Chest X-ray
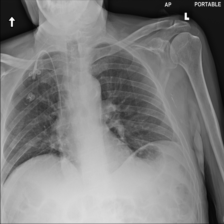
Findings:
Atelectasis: negative
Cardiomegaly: negative
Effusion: negative
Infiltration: negative
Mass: negative
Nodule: negative
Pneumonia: negative
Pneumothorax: negative
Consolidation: negative
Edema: negative
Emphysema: negative
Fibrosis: negative
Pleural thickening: negative
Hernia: negative